Question:
As you can see from the attached picture, unlike all the other people who had this issue previously, I did place my java folder in the paths environment variables, because javac worked fine, yet java cannot find the file specified, and I did not add the .class extension at the end either
I've also tried manually including the '-sp' to the file but then I got an access denied error even though the folder and the class are on the desktop, and this is my home machine, so I am the sole admin.
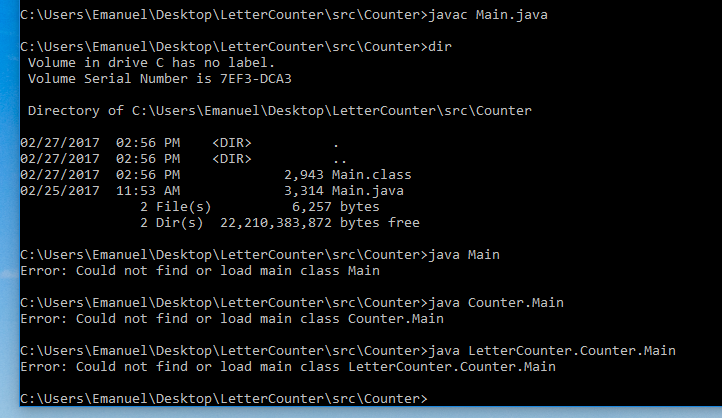
Answer: Java searches the classes in the directories listed in the CLASSPATH environment variable (if not using the '-jar' option). The default for this variable, if not defined, is "." - the actual directory. That explains why you had to change to the '...\src' directory. But you could also have set the CLASSPATH like in
'''
set CLASSPATH=C:\Users\Emanuel\Desktop\LetterCounter\src
java Counter.Main
'''
or just use the '-cp' (or '-classpath') option:
'''
java -cp C:\Users\Emanuel\Desktop\LetterCounter\src Counter.Main
'''
See <URL> for more details.
Note: by convention package names are written in all lowercase